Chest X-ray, PA view. Patient: 34 years old, sex F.
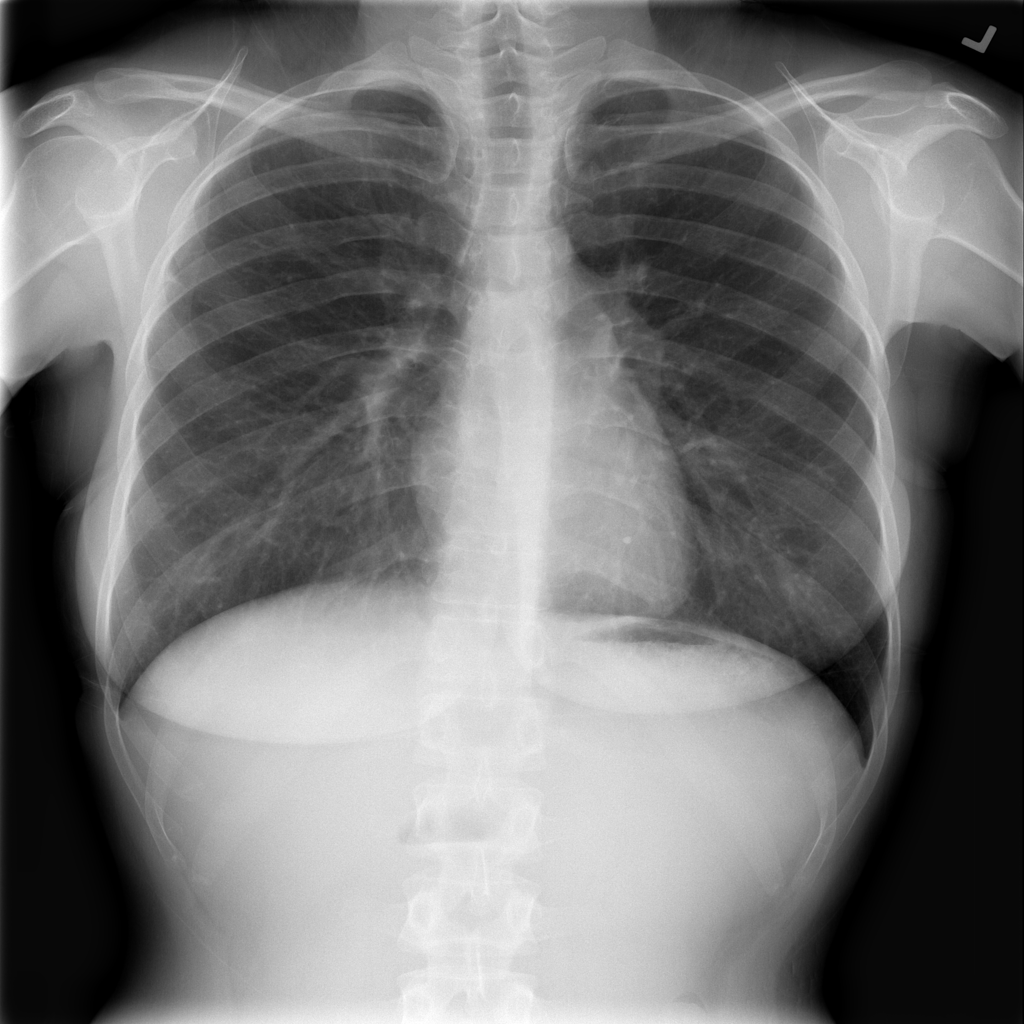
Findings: No Finding